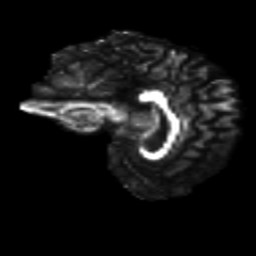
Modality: FA
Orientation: sagittal
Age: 25
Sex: male
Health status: healthy
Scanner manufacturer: siemens
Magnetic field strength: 3 T
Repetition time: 8.6 s
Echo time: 0.095 s